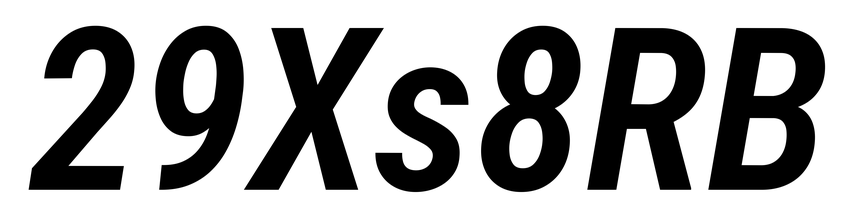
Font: Roboto-Italic_Condensed_SemiBold_Italic